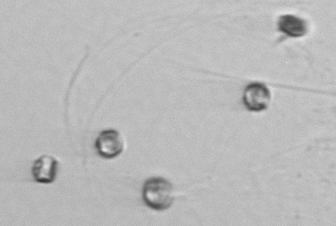
Label: Thalassiosira_sp_aff_mala